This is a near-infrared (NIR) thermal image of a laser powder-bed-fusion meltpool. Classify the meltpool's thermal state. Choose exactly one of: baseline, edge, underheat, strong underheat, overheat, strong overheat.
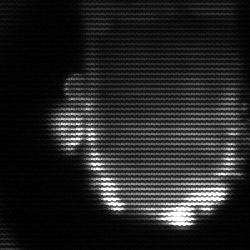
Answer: baseline